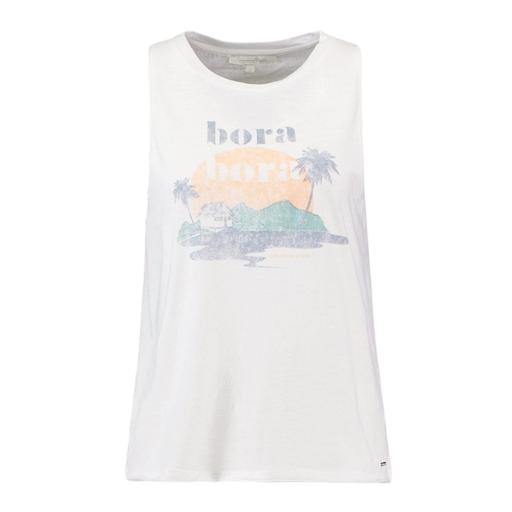
branded tank-top, sunset muscle tee, white concert printed slub-jersey tank, white background